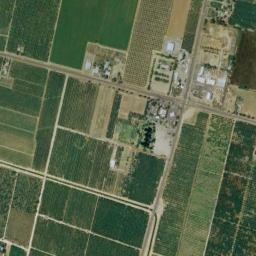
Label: rectangular_farmland